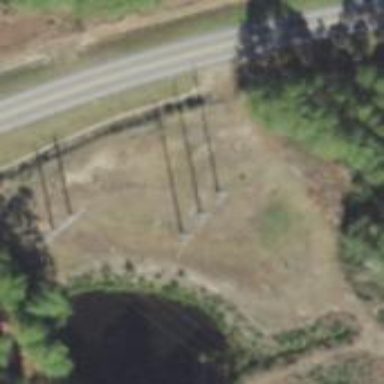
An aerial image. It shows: Power pole.